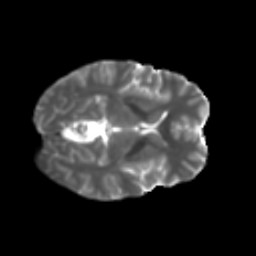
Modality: T2w
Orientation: axial
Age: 28
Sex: female
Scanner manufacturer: ge
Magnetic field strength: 3 T
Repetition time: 7.8 s
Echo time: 0.0606 s